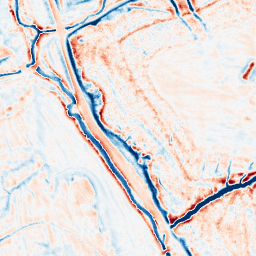
Category: edge_preserving
Decomposition family: bilateral
Decomposition parameters: d: 15
sigma_color: 150
sigma_space: 100
Upsampling method: sinc_blackman
Upsampling parameters: scale: 4
kernel_size: 16
Upsampling scale: 4